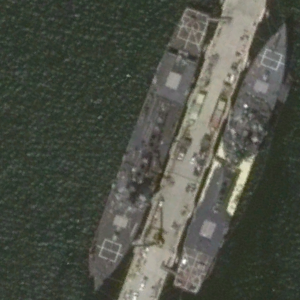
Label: destroyer